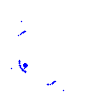
Particle: pion